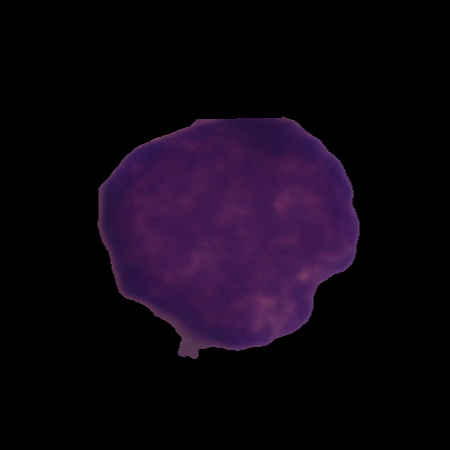
Label: cancer